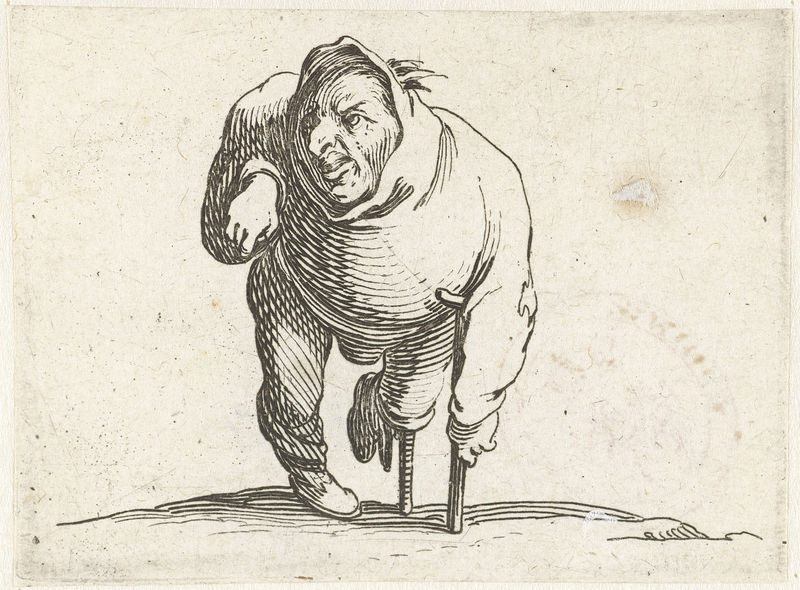
Titel: Dwerg met kruk en beensteun
Künstler: Jacques Callot
Standort: Amsterdam
Institution: Rijksmuseum
Schlagwörter: homme, nez, blanc, canne, vieillard, courbet, capuche, veillard, bossu, stripes